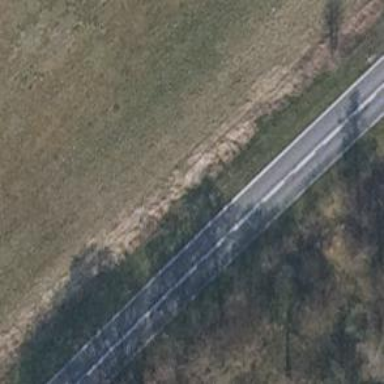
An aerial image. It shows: Secondary road with asphalt surface.